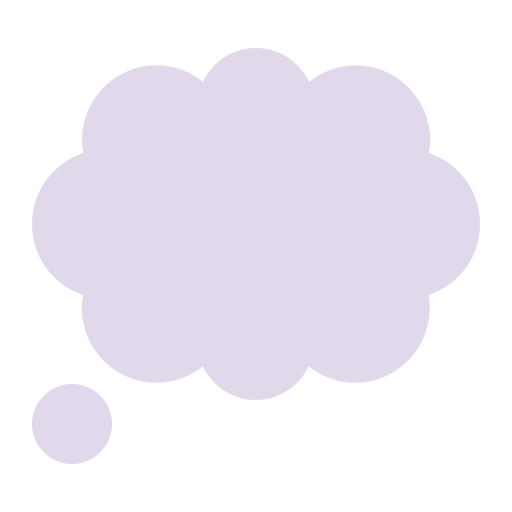
thought balloon flat